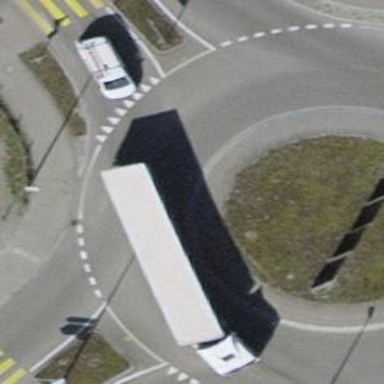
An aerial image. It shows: Primary highway with asphalt surface leading to roundabout. There is separate sidewalk along the road.